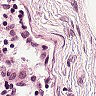
Metastatic tissue present: no